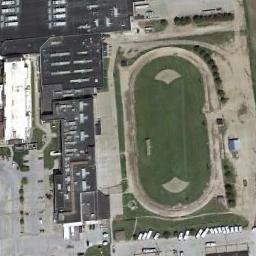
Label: ground_track_field